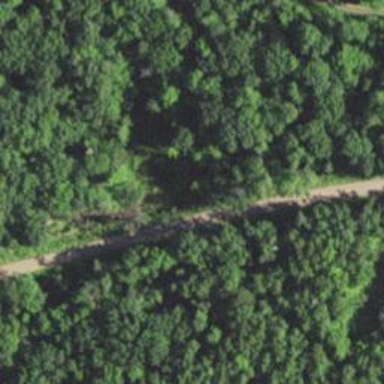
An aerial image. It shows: Abandoned railway path.